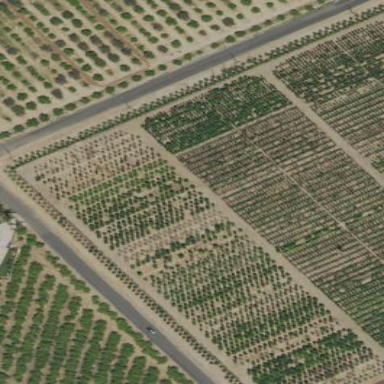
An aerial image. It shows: Plant nursery specializing in trees.